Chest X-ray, PA view. Patient: 57 years old, sex M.
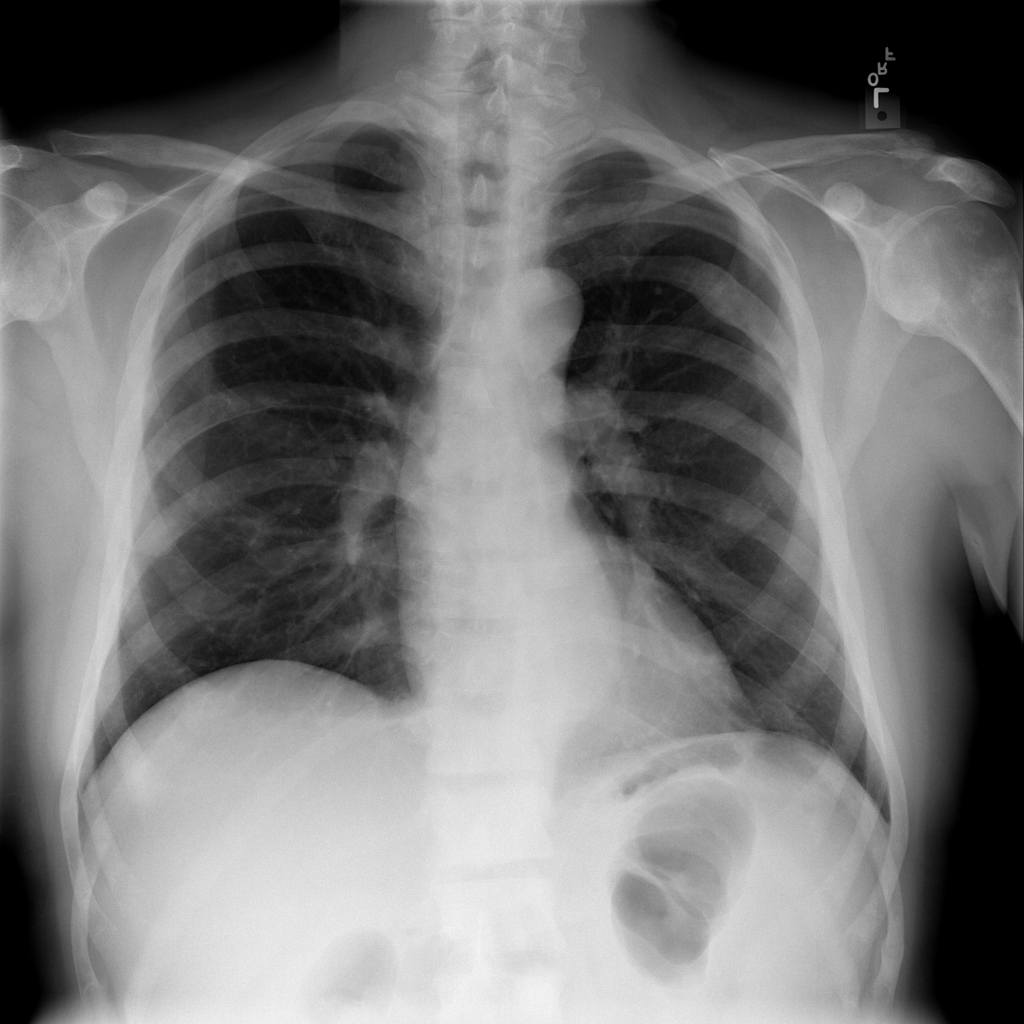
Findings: Effusion